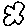
Label: cloud